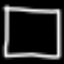
Label: square